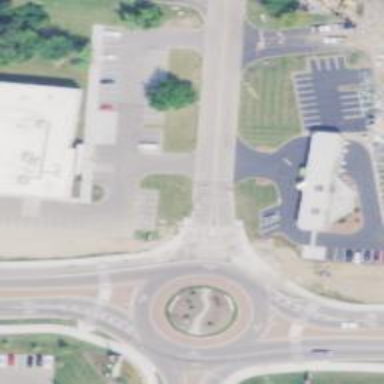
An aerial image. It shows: Marked crossing with zebra markings.